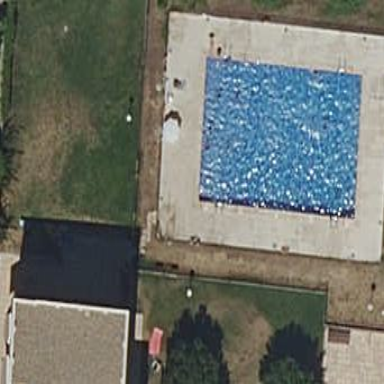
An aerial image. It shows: Outdoor swimming pool located on leisure land.